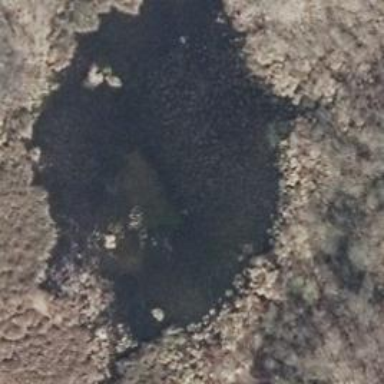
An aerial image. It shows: Peaceful pond surrounded by nature.